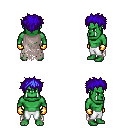
a pixel art fantasy rpg character, male body template, orc, green skin, gray tattered cape, white pants, blue bedhead hairstyle, gold gloves, four views (front, back, left, right), 2x2 character sprite sheet, small pixel art, hard edges, no anti-aliasing